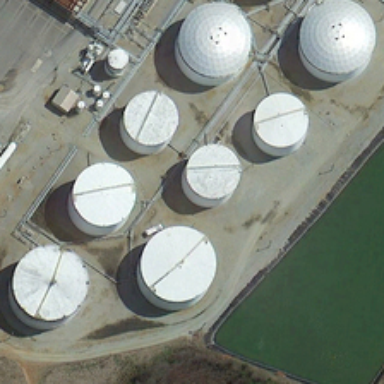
There are buildings, piping a lawn and land .